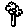
Label: flower